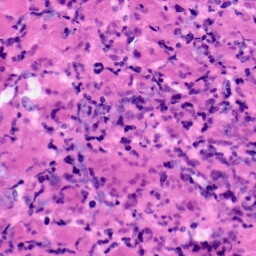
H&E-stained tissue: Pancreatic